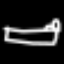
Label: bed